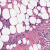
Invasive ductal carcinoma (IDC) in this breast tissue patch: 1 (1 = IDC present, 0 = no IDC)